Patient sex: F
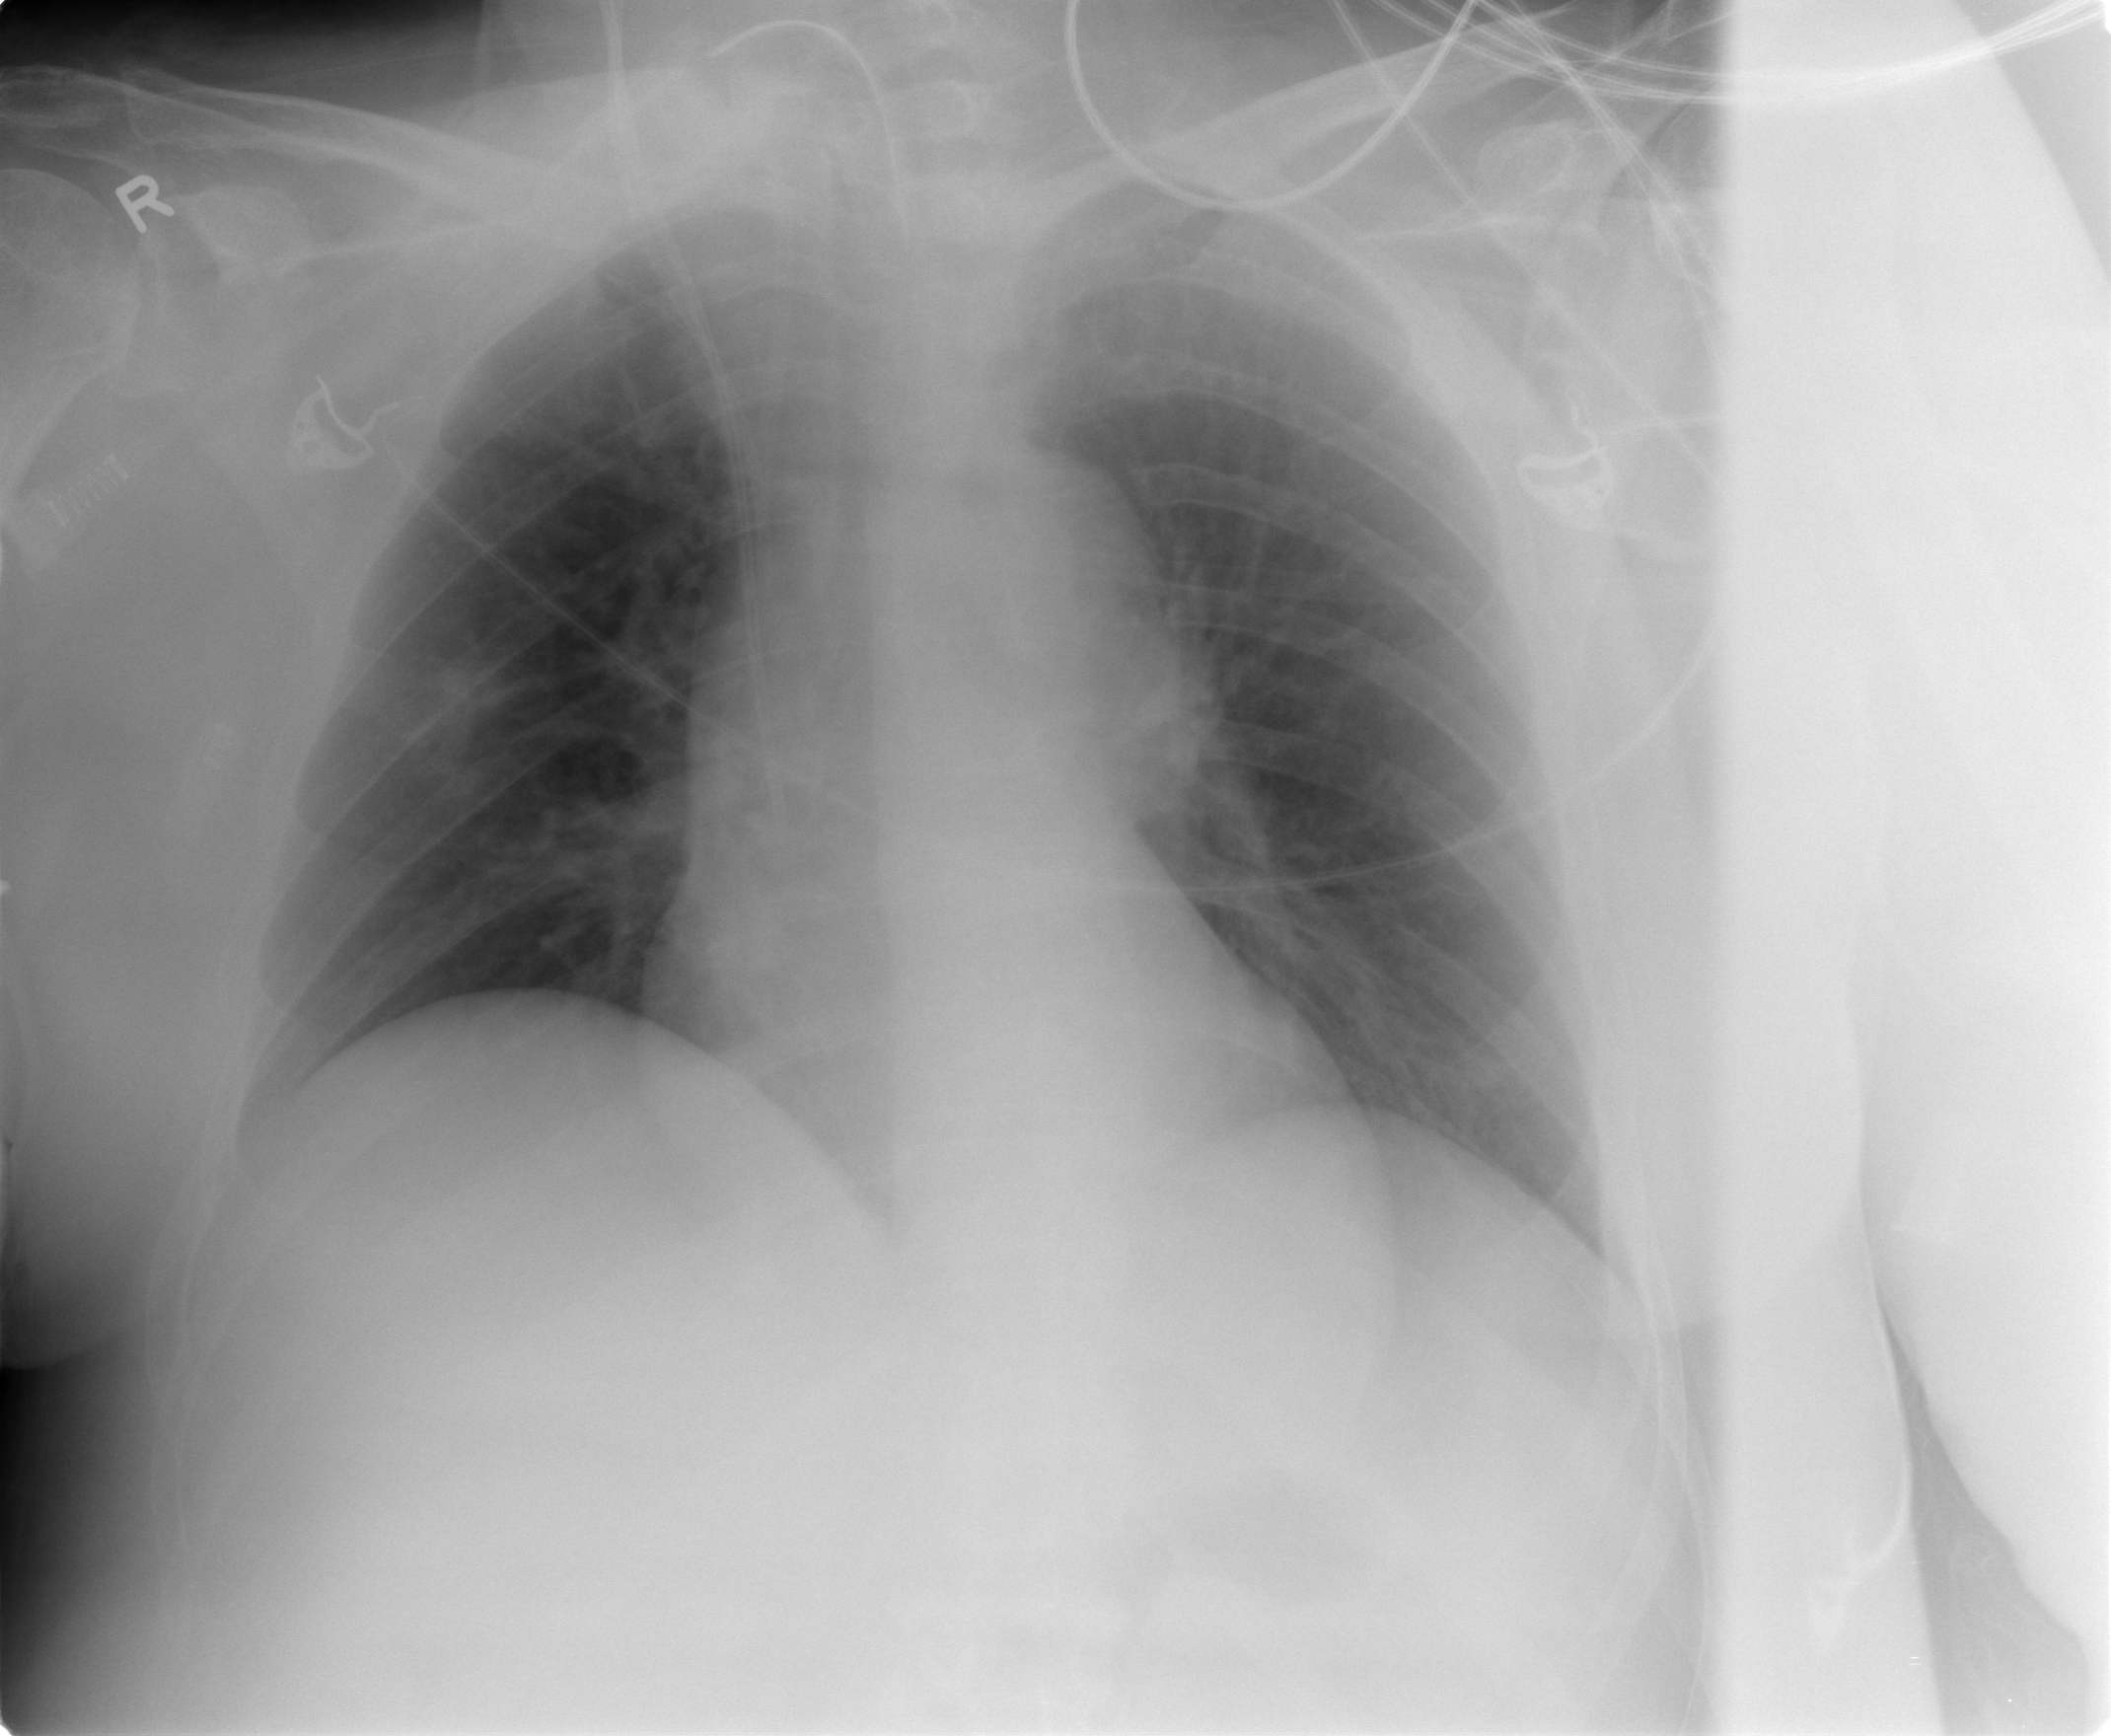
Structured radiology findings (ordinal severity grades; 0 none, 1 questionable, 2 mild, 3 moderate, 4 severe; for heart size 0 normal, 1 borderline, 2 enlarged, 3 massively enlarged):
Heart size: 0
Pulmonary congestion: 0
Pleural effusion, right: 0
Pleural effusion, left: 0
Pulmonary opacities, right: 1
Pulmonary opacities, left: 0
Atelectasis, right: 0
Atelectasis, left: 0